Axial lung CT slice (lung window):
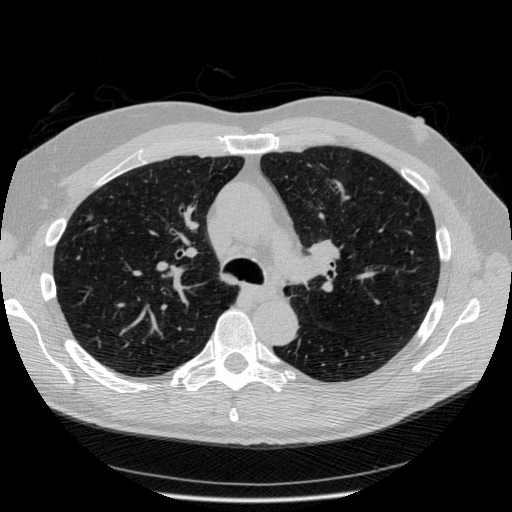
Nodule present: no